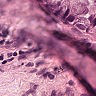
Metastatic tissue present: yes